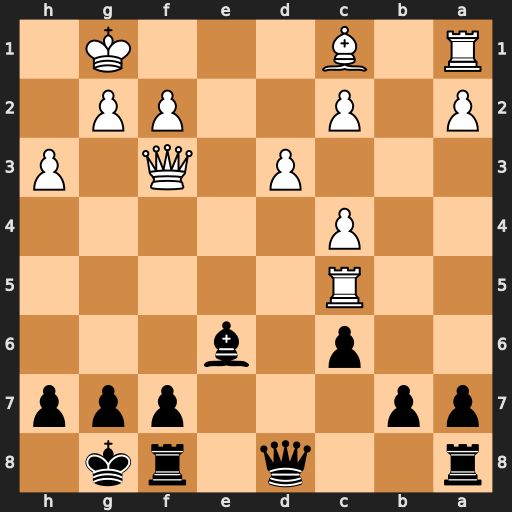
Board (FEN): r2q1rk1/pp3ppp/2p1b3/2R5/2P5/3P1Q1P/P1P2PP1/R1B3K1
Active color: b
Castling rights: -
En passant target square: -
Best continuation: Qd4 Rb1 Qxc5